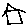
Label: house